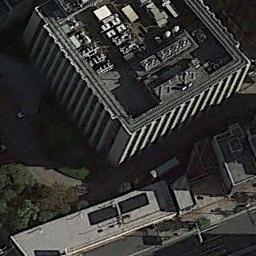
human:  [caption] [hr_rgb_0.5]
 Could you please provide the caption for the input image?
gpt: The commercial area is near the road .

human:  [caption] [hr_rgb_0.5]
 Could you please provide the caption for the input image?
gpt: In a business district there are several tall buildings of different shapes and several roads with many cars and many trees .

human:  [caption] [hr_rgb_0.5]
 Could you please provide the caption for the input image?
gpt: The green space is large .

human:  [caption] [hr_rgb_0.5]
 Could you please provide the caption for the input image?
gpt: A commercial area has a larger building and some smaller buildings .

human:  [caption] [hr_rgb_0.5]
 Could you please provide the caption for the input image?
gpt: Some gray buildings on a commercial area .